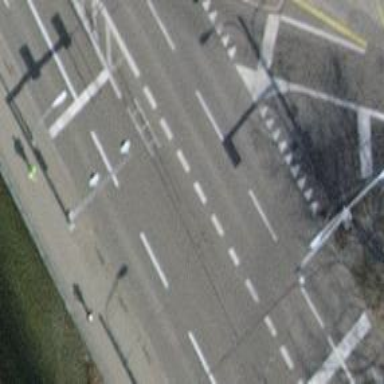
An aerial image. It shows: Primary road with asphalt surface.